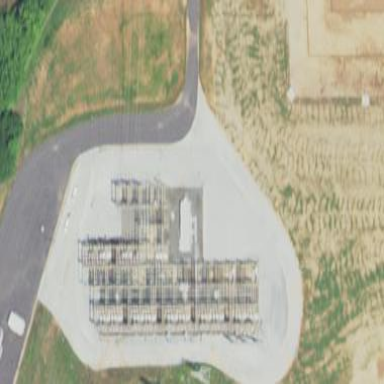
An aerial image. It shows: Fence surrounds transmission level power substation.